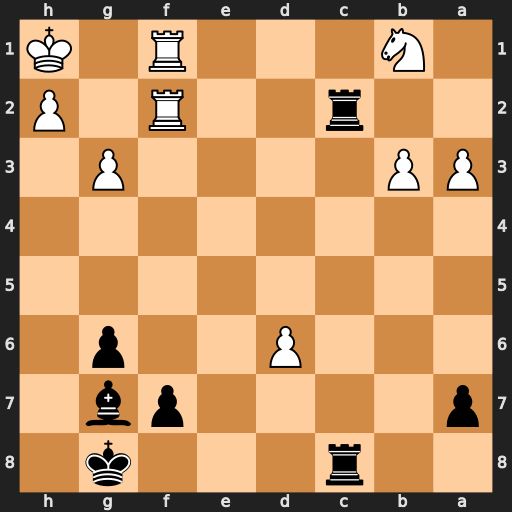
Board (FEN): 2r3k1/p4pb1/3P2p1/8/8/PP4P1/2r2R1P/1N3R1K
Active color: b
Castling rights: -
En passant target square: -
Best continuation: Rxf2 Rxf2 Rc1+ Kg2 Rxb1